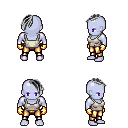
a pixel art fantasy rpg character, male body template, dark elf, purple skin, white pirate shirt, gold greaves, gray long mohawk hairstyle, gold gloves, four views (front, back, left, right), 2x2 character sprite sheet, small pixel art, hard edges, no anti-aliasing